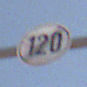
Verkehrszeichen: EndeGeschwindigkeit120
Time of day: Midday
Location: Outdoor (Nature)
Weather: PartlyCloudy
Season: NotSpecified
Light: Natural